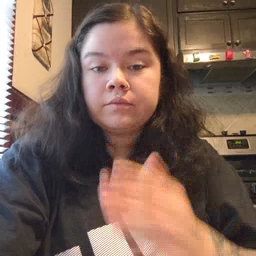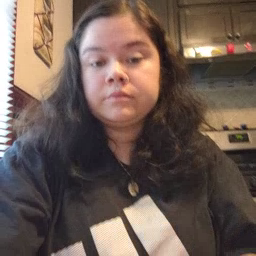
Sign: dryer